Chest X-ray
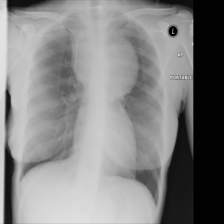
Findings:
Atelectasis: negative
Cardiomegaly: negative
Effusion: negative
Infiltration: negative
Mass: negative
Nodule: negative
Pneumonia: negative
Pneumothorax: negative
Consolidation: negative
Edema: negative
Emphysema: negative
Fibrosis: negative
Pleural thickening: negative
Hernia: negative